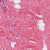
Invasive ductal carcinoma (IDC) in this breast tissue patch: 0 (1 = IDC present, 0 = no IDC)